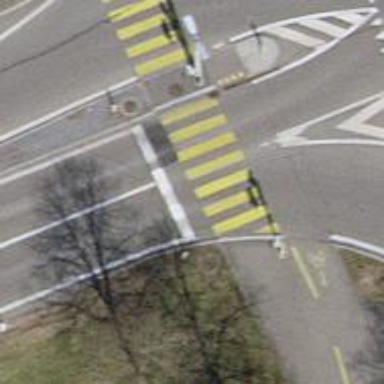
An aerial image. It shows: Road with traffic signals.